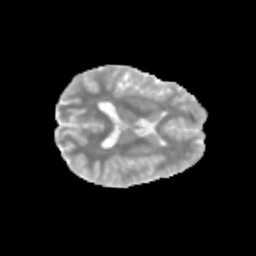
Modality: MD
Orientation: axial
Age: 11
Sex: female
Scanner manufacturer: siemens
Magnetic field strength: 3 T
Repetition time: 3.8 s
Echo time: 0.07 s